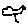
Label: bird